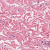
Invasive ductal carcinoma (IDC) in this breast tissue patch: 0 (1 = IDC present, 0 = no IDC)